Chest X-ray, PA view. Patient: 61 years old, sex M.
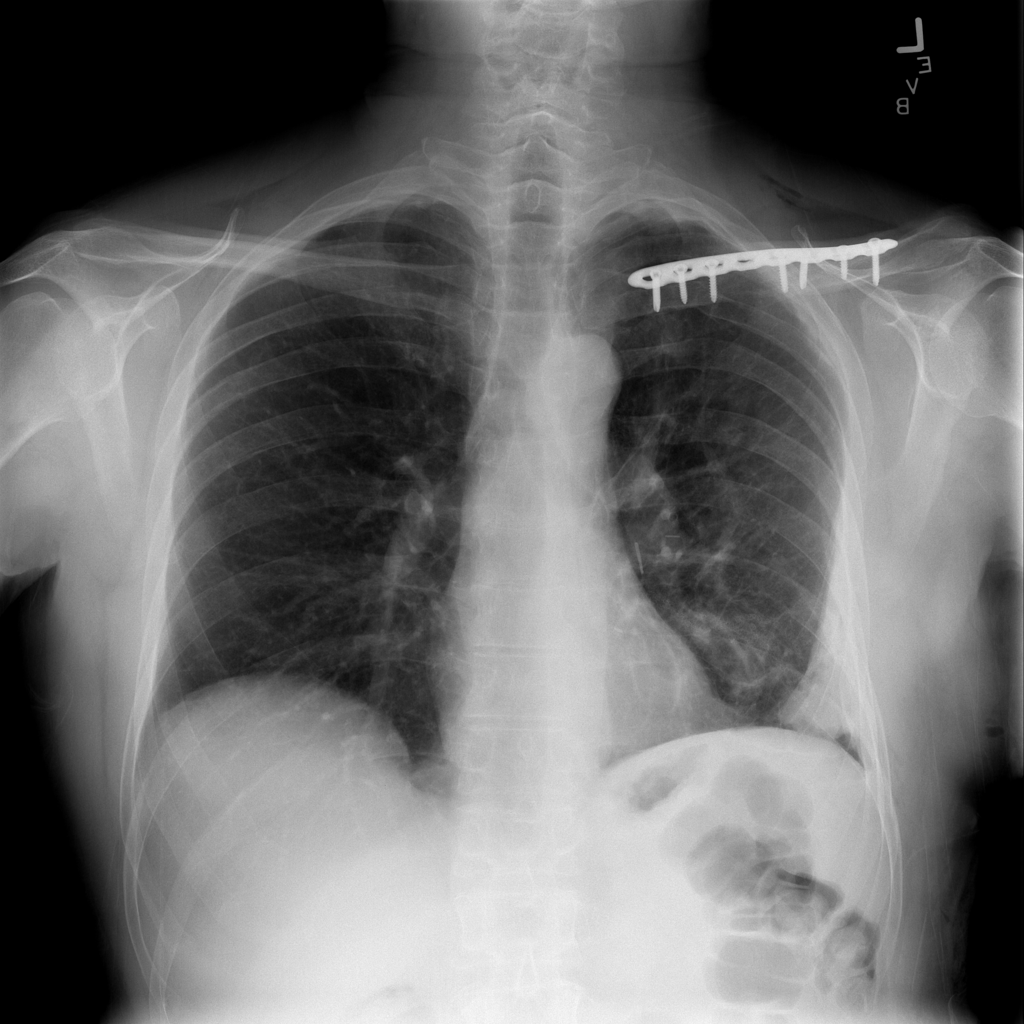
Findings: Consolidation, Pneumothorax